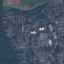
Label: Residential